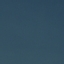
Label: SeaLake